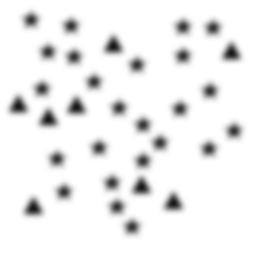
Squares: 0
Triangles: 8
Stars: 24
Total shapes: 32